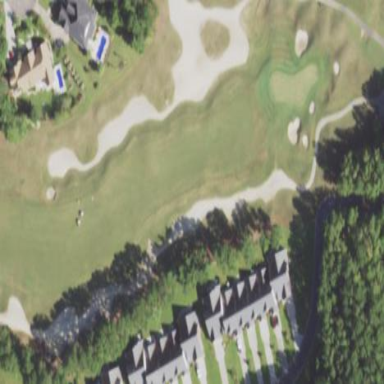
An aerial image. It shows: Grassy area designated as golf fairway.